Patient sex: F
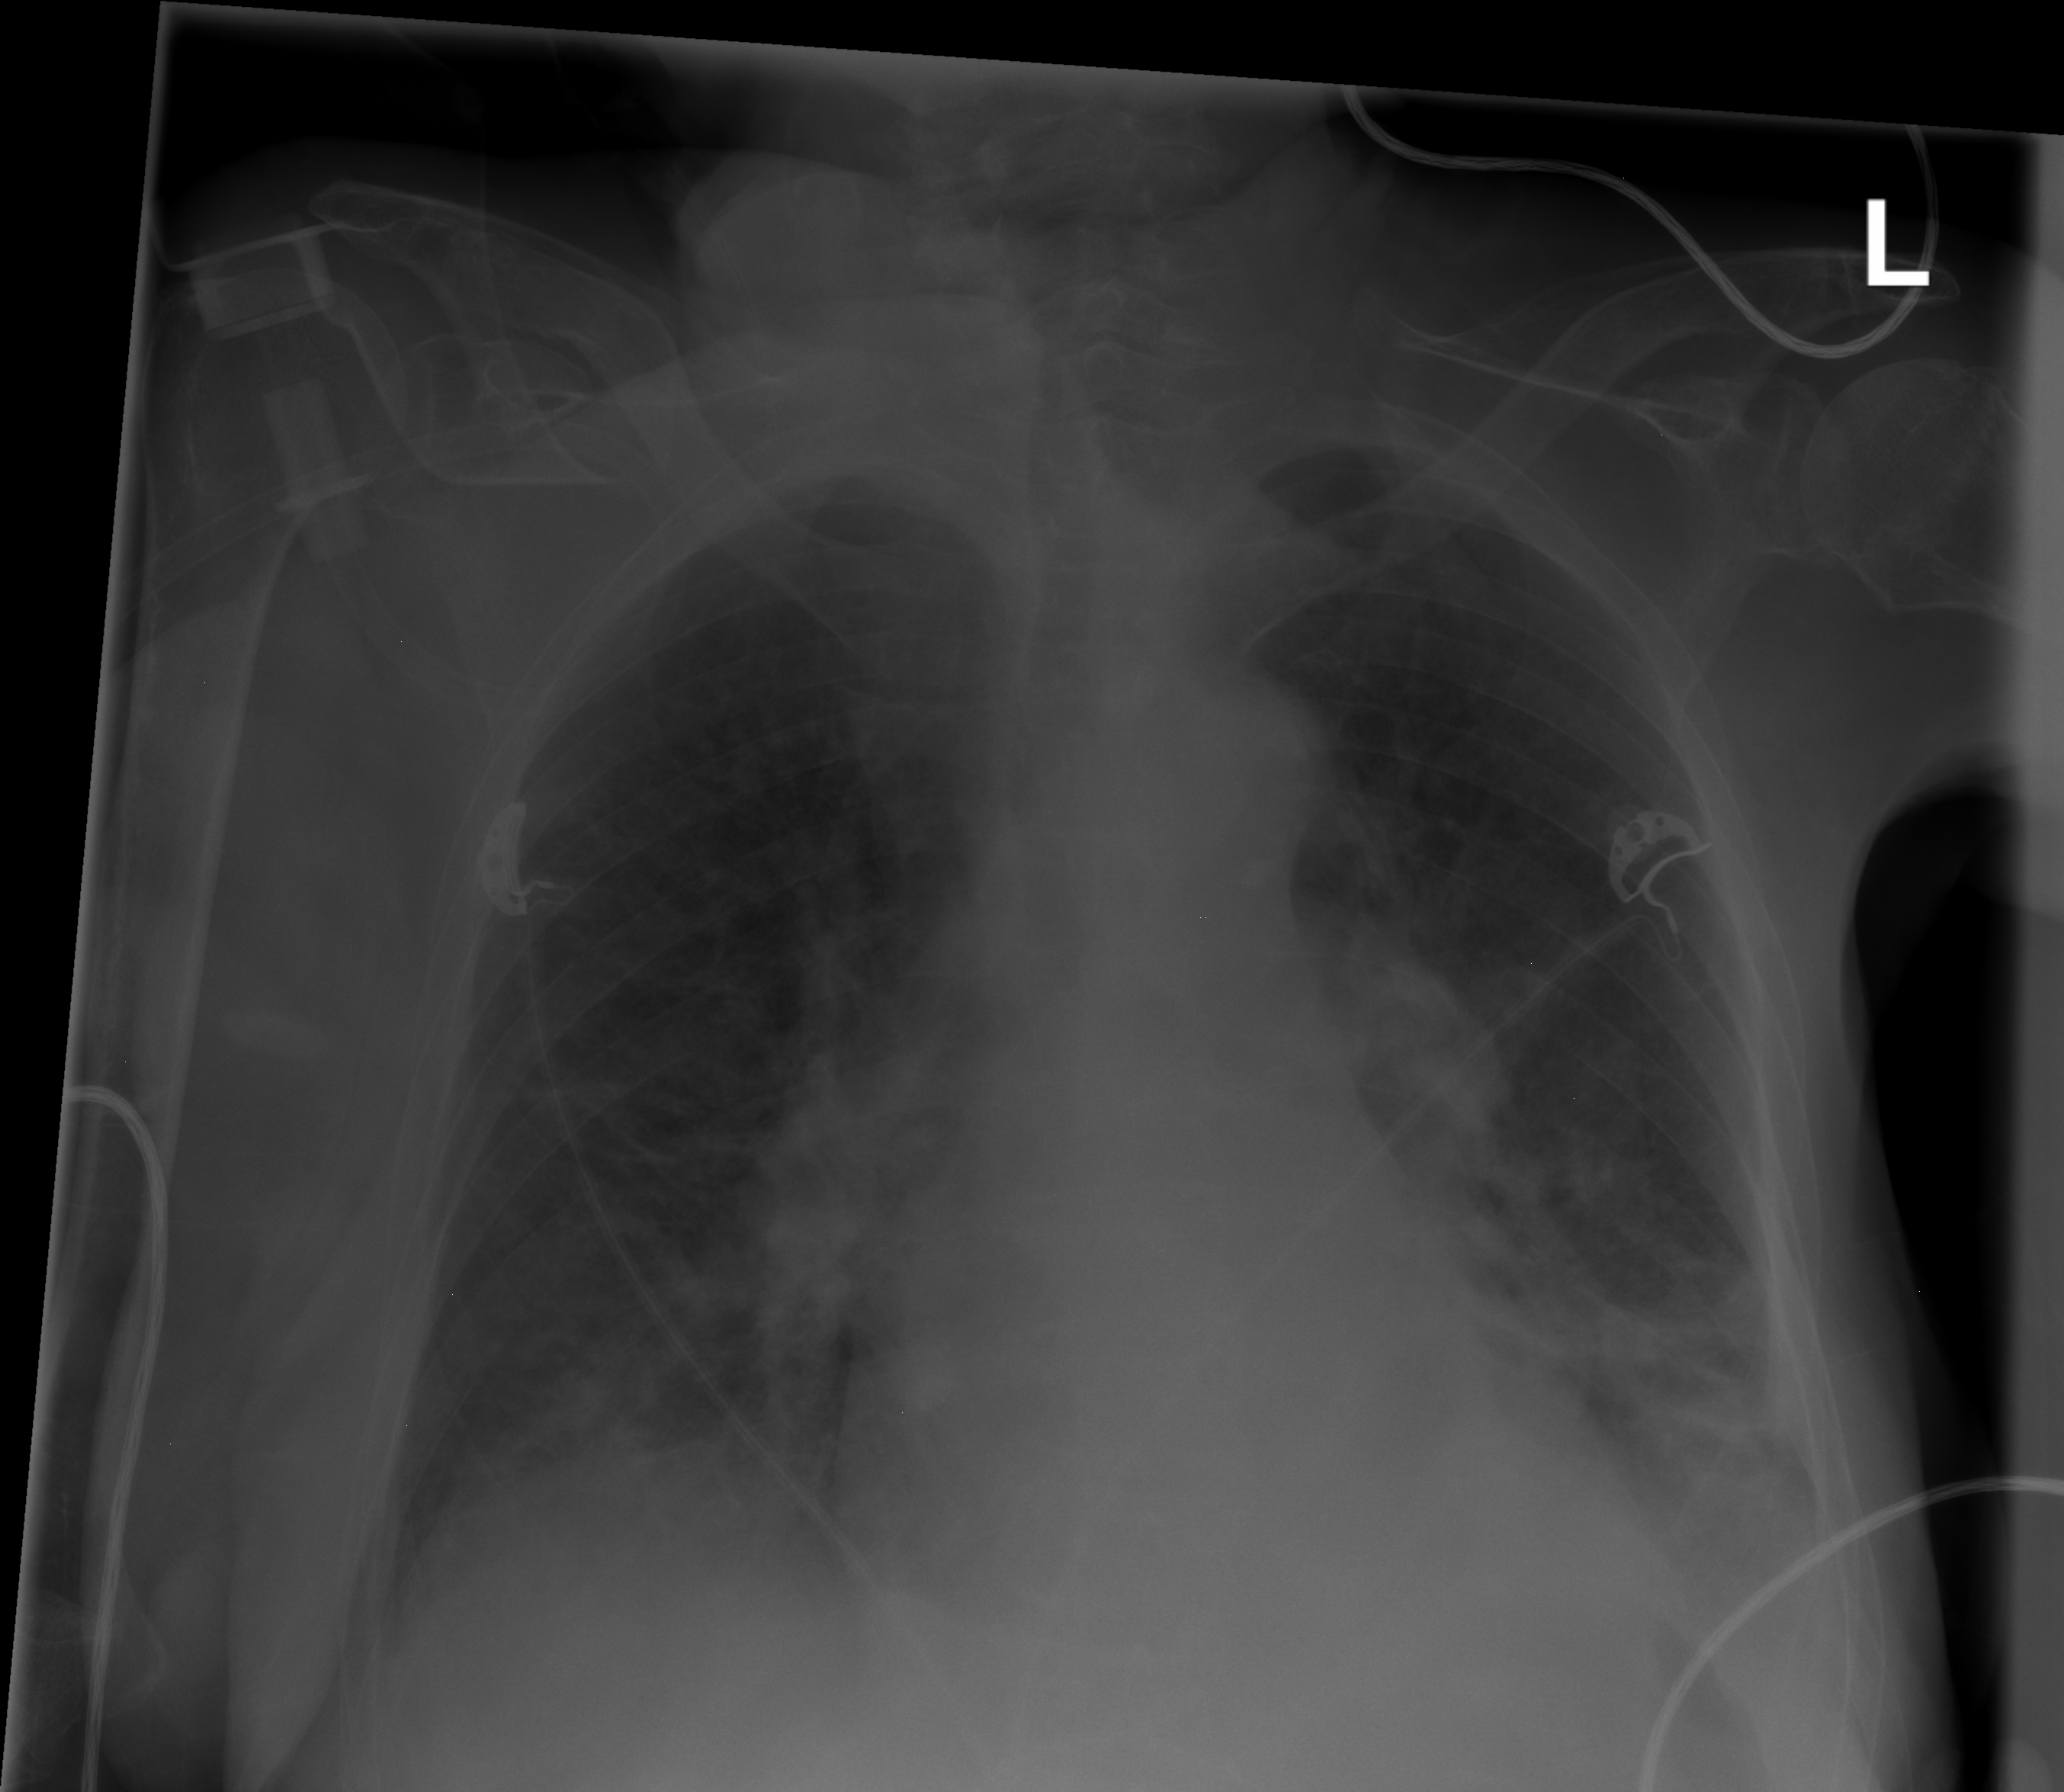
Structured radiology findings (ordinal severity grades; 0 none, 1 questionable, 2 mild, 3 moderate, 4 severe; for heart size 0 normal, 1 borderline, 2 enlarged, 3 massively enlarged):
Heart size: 0
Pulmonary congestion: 0
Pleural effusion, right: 0
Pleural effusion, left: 2
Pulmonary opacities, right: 0
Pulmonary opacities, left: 1
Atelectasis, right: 1
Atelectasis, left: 2